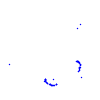
Particle: proton